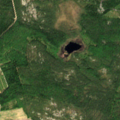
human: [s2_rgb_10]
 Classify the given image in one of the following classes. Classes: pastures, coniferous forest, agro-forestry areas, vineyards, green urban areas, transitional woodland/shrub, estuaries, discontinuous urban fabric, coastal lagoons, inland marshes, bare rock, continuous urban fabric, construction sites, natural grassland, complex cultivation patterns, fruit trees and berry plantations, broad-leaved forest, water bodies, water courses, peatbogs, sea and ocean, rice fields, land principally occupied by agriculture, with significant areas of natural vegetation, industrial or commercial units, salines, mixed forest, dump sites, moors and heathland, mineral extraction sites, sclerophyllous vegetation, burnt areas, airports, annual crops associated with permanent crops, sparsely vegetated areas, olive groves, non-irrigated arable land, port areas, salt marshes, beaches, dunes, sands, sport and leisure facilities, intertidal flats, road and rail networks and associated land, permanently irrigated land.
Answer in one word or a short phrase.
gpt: non-irrigated arable land, coniferous forest, mixed forest